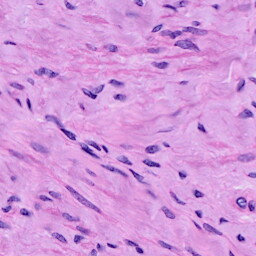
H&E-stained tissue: Cervix